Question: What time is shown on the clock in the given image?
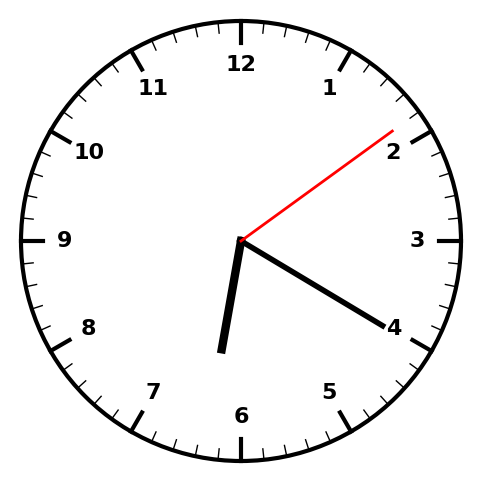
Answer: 06:20:09